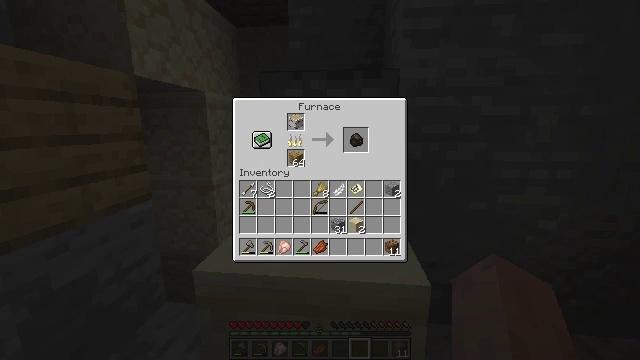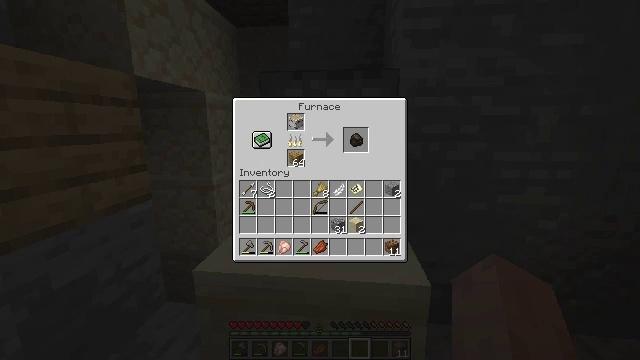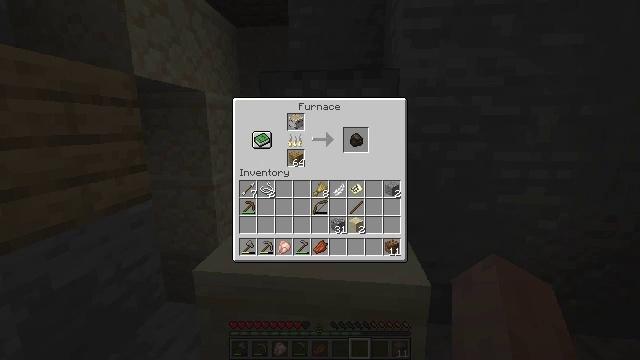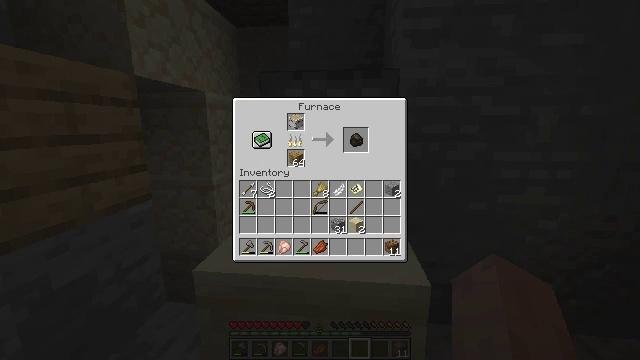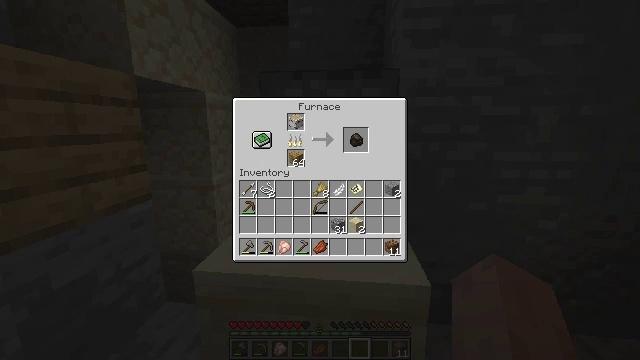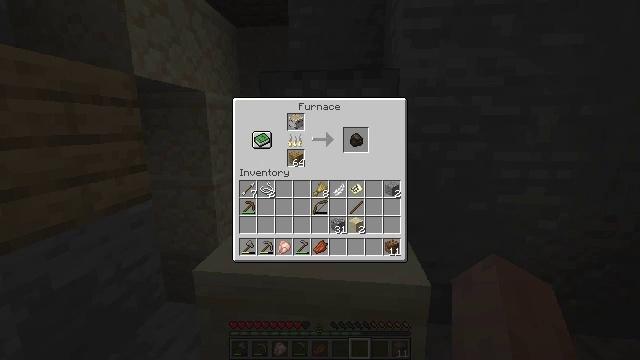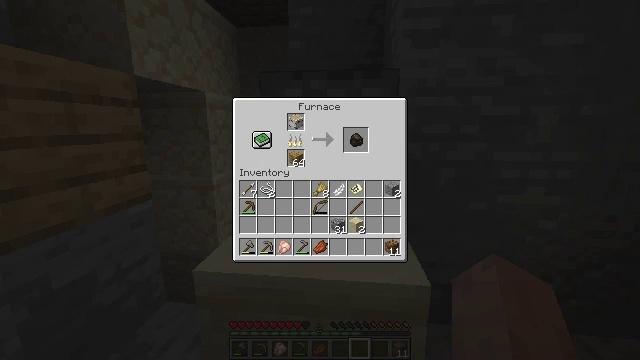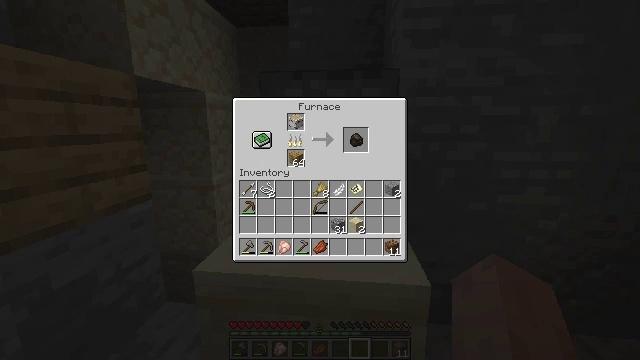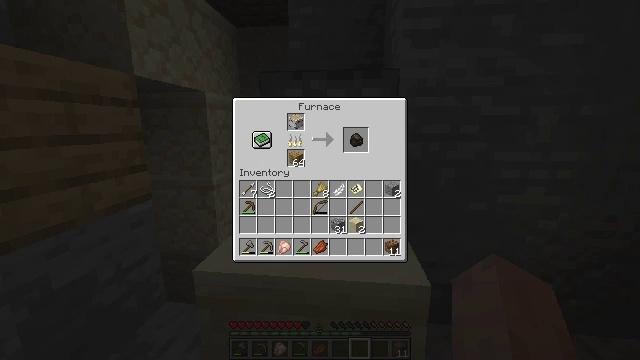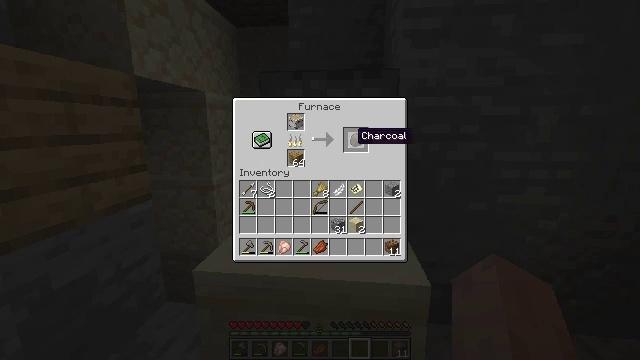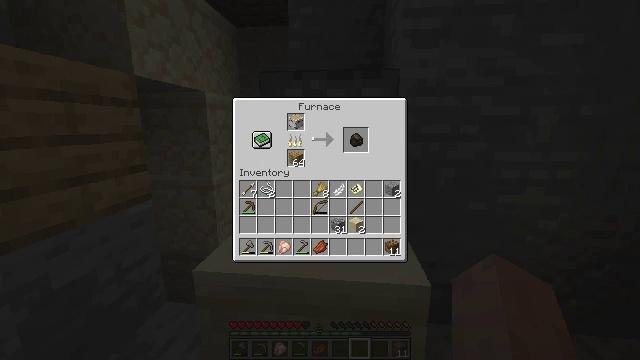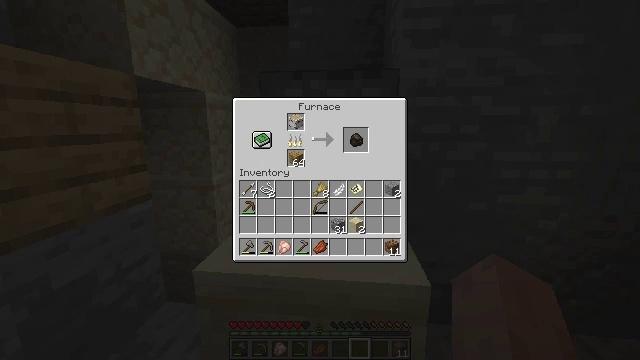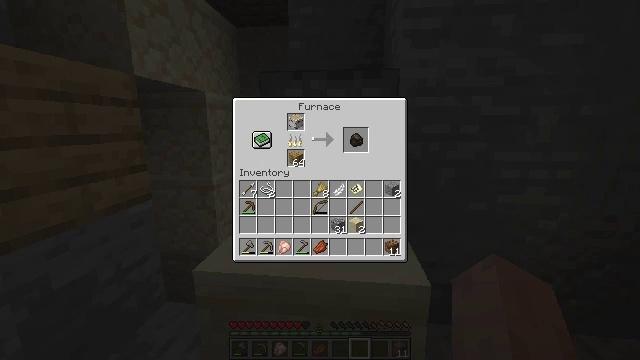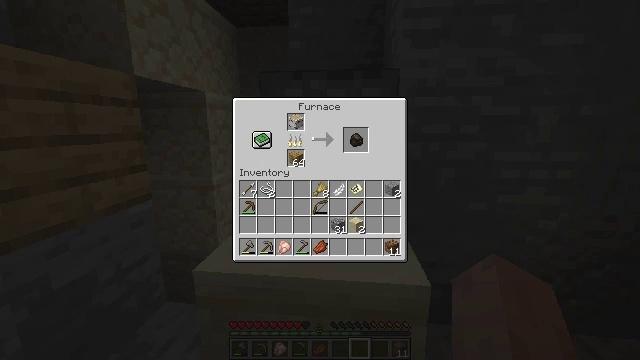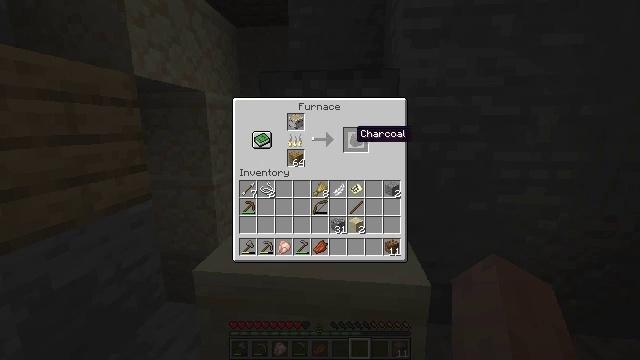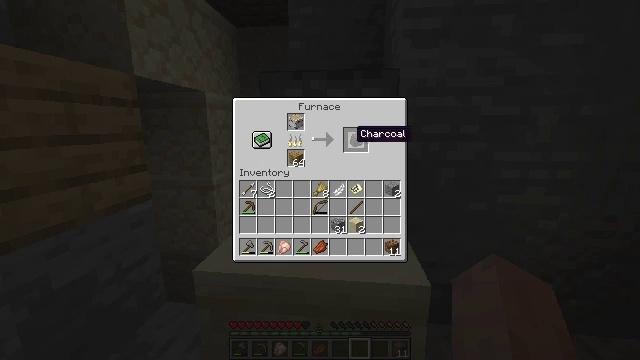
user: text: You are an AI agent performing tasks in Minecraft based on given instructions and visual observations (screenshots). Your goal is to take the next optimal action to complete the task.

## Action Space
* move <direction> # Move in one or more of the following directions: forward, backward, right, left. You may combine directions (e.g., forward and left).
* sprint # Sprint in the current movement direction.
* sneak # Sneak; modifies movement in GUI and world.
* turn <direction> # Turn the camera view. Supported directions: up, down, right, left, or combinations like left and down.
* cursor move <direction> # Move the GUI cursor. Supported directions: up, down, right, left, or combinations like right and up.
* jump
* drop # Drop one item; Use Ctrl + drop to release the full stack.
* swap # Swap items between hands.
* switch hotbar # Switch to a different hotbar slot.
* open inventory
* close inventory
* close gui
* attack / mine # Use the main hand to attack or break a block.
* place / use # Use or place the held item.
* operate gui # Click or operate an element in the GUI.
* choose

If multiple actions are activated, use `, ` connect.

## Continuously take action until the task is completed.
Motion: motion action
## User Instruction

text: craft item air
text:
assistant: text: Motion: no_op
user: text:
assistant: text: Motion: cursor move right
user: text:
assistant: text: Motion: cursor move right
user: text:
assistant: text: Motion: no_op
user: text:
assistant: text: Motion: no_op
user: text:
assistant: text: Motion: no_op
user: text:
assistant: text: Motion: cursor move left
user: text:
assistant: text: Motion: cursor move left
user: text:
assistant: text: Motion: cursor move left
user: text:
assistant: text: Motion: sneak, cursor move left
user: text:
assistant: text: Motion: sneak
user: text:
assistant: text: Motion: sneak
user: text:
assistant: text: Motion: sneak
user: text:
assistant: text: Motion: sneak, cursor move right
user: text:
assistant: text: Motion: sneak
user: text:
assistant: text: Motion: sneak, operate gui
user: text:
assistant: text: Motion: sneak, operate gui
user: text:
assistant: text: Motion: sneak, operate gui
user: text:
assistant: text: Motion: sneak
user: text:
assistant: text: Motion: sneak
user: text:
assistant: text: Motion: sneak